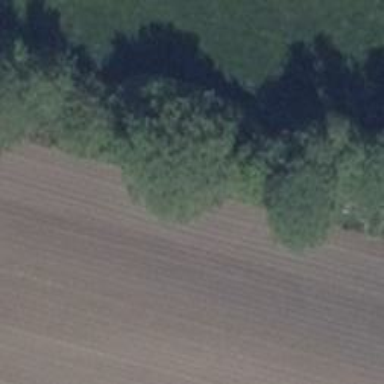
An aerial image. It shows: Hunting stand.